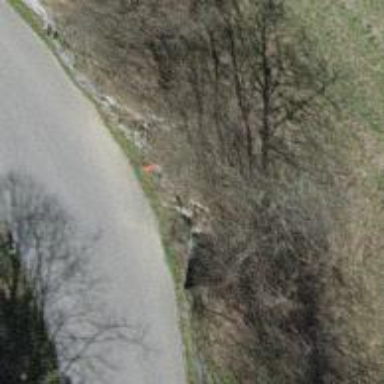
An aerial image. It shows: Pole with roofed pipeline marker.